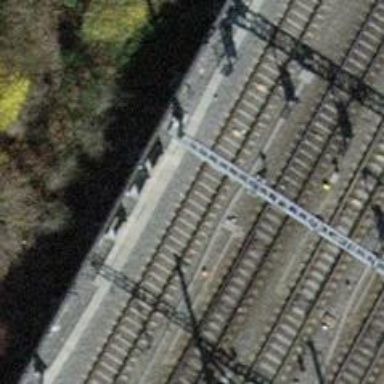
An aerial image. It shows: Single railway track with electrification through contact line.